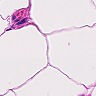
Metastatic tissue present: no